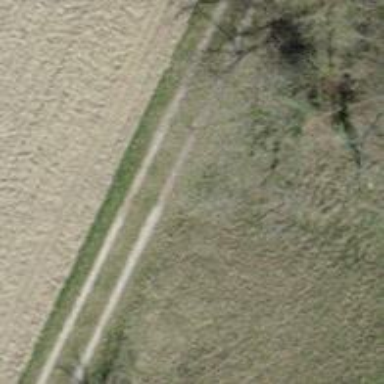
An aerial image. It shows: Compacted grade3 track.